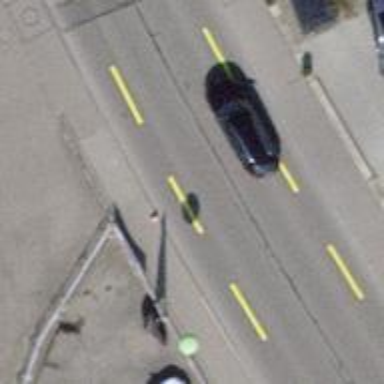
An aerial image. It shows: Tertiary road with asphalt surface and cycle lane.